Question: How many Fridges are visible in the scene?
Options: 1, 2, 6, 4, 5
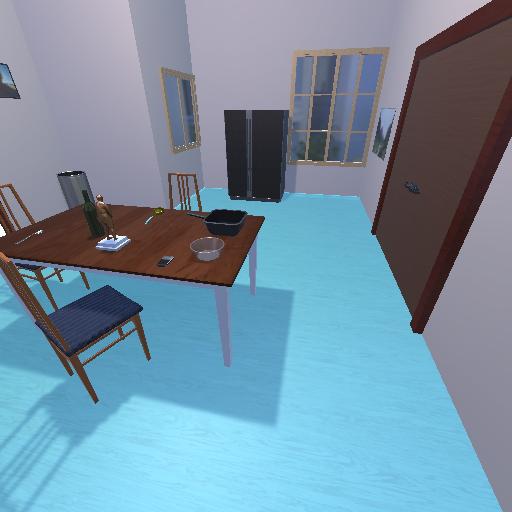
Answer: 1